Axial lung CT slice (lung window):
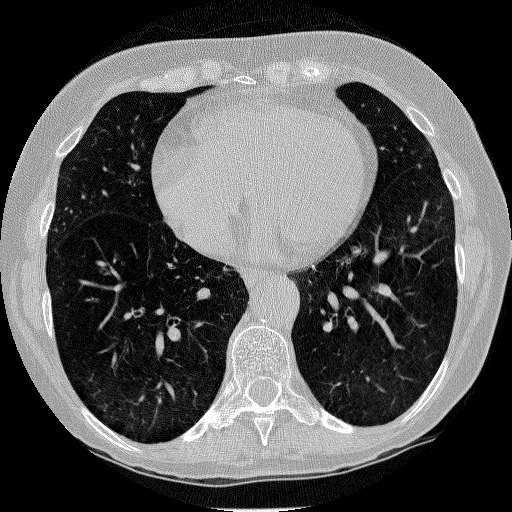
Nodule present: no